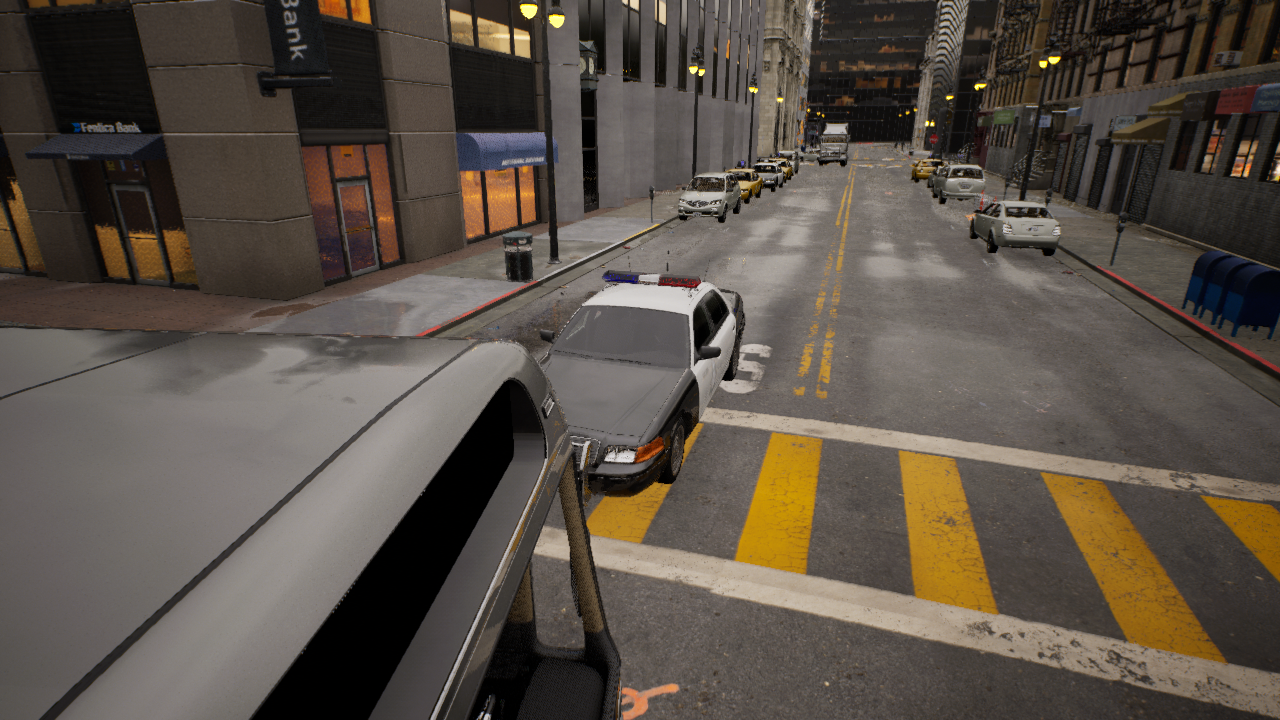
Venue: residential
Lighting: golden hour
Vehicle rig: sedan